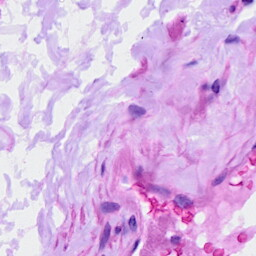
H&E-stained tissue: Ovarian